Question: I am new to bootstrap and attempting to add a 'DateTime' chooser to my textbox field.
I am using a table right now for formatting so I cannot use most examples as they use 'div' tags, so I am trying to stick it into 'th'/'tr' tags and I am not even sure if this is possible.
I am trying to implement this 'DateTime' chooser: <URL>
and put it in this code: (my attempt thus far)
'''
@model WebApplication2.Entities.Employee
@{
ViewBag.Title = "Edit";
Layout = "~/Views/Shared/_Layout.cshtml";
}
<br />
<br />
<br />
<br />
<div class="panel panel-primary" style="width: 400px">
<div class="panel-heading">
<span style="font-size: 30px; font-style:oblique">Editing for: @Html.DisplayFor(model => model.Name)</span>
</div>
<table class="table table-striped table-hover table-responsive">
@using (Html.BeginForm())
{
@Html.AntiForgeryToken()
@Html.ValidationSummary(true)
@Html.HiddenFor(model => model.ID)
<tr>
<th class="col-lg-3">
@Html.LabelFor(model => model.Name, new { @class = "control-label col-md-2 col-md-offset-1" })
</th>
<th class="col-lg-9">
@Html.TextBoxFor(model => model.Name, new { @class = "form-control" })
@Html.ValidationMessageFor(model => model.Name)
</th>
</tr>
<tr>
<th class="col-lg-3">
@Html.LabelFor(model => model.Birthday, new { @class = "control-label col-md-2 col-md-offset-1" })
</th>
<th class="col-lg-9" id="datetimepicker1">
@Html.TextBoxFor(model => model.Birthday, new { @class = "form-control" })
@Html.ValidationMessageFor(model => model.Birthday)
@*WITH ADD-ON TO THE ICON...*@
<i data-time-icon="icon-time" data-date-icon="icon-calendar"></i>
</tr>
}
<tr>
<td class="col-lg-6">
<button type="submit" value="Save" class="btn btn-success col-lg-11">Save</button>
</td>
<td class="col-lg-6">
<button type="button" class="btn btn-warning col-lg-11 col-lg-offset-1" onclick="location.href='@Url.Action("Index")';return false;">Home</button>
</td>
</tr>
</table>
</div>
<script type="text/javascript">
$(function () {
$('#datetimepicker1').datetimepicker({
language: 'pt-BR'
});
});
</script>
'''
The form's look

On a relevant side note, How do I properly convert the original Save
'''
<input type="submit" value="Save" class="btn btn-default" />
'''
to a button, such as my attempt above
'''
<button type="submit" value="Save" class="btn btn-success col-lg-11">Save</button>
'''
Thank you!
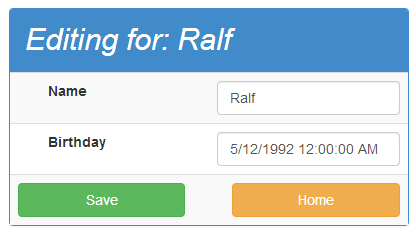
Answer: 1. I downloaded and added the files from the datepicker here: http://www.eyecon.ro/bootstrap-datepicker/ (one .js and one .css file)
2. added an ID to each TextBoxFor (or any other inputs using this datepicker)
3. Add the JS script at the bottom of my View and it all worked like a charm! :)
'''
@Html.TextBoxFor(modelItem => item.Birthday, new { @class = "datepicker" })
'''
(I have both classes and id's that use this)
'''
<script type="text/javascript">
$('#datepicker').datepicker();
$('.datepicker').datepicker();
</script>
'''